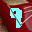
Label: 9